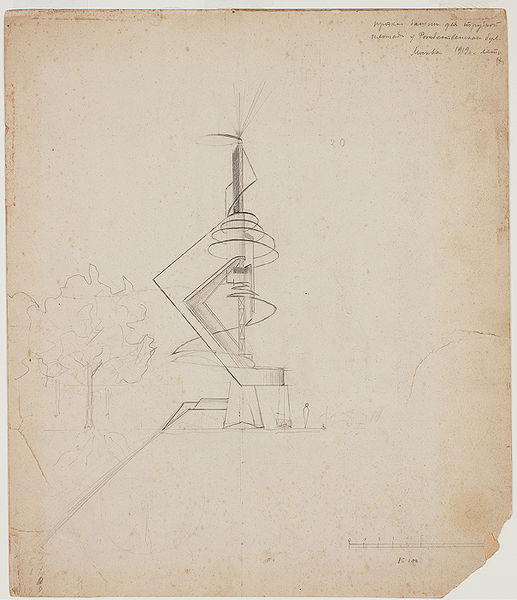
Titel: Project of a Tower on "Trubnaia Ploshchad'" in Moscow, Project of a Tower on "Trubnaia Ploshchad'" in Moscow
Künstler: Naum Gabo
Standort: Amherst (Massachusetts, USA)
Institution: Mead Art Museum, Amherst College
Schlagwörter: baum, schwarz, weiss, zeichnung, architektur, turm, schrift, architecture, oil, white, black, striche, tusche, druck, bleistift, tree, building, nature, tower, trees, plan, drawing, paper, black and white, sketch, spirale, design, spiral, abstract, person, scale, pencil, minimal, pillar, russian, diagram, fernsehturm, machine, constructivism, suprematist, blueprint, hi, blck, constructivist, suprematism, winding, idea, utopianism, invention, drill, sendemast